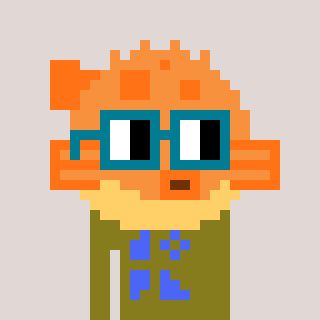
a pixel art character with square dark green glasses, a pufferfish-shaped head and a gunk-colored body on a warm background